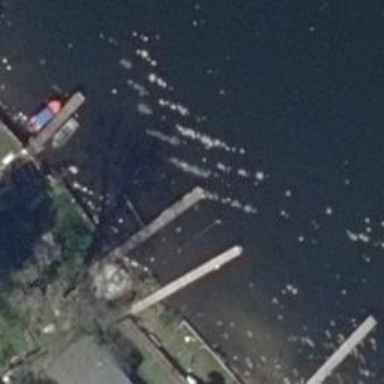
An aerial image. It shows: Man-made pier.